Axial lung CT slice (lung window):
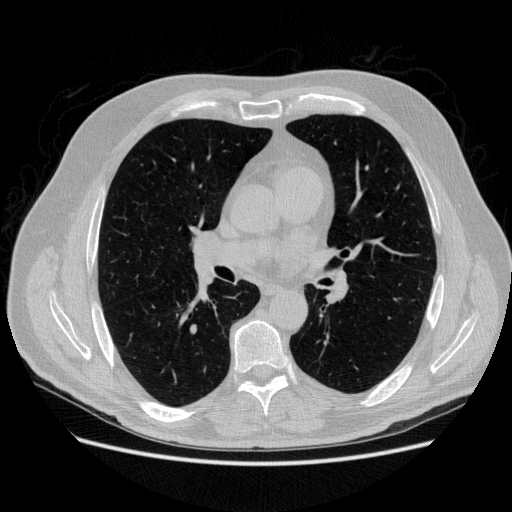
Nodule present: no